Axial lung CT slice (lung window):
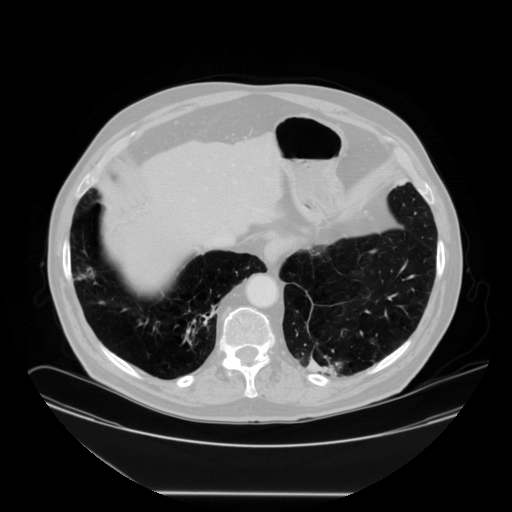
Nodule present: no